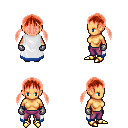
a pixel art fantasy rpg character, female body template, human, tanned skin, white trimmed cape, magenta pants, red twin-tailed hairstyle, metal gloves, gold boots, four views (front, back, left, right), 2x2 character sprite sheet, small pixel art, hard edges, no anti-aliasing